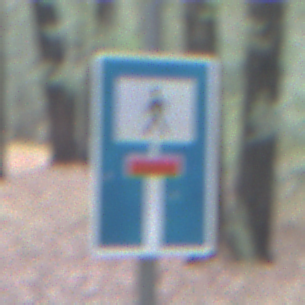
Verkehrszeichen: SackgasseFussgaengerDurchlaessig
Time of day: SunriseSunset
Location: Outdoor (Nature)
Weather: NotSpecified
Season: Autumn
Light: Natural